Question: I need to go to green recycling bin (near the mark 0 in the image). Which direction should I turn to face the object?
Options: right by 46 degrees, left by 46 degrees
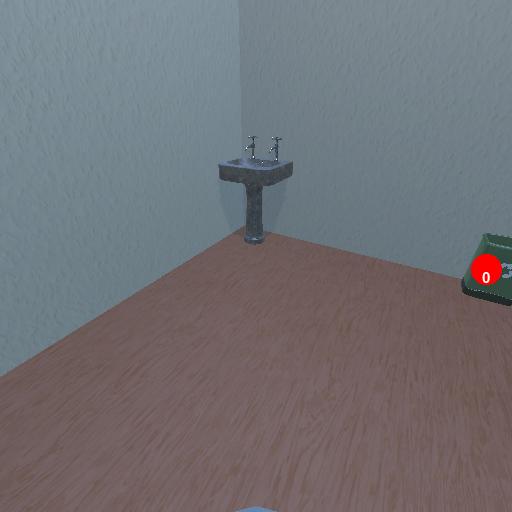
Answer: right by 46 degrees